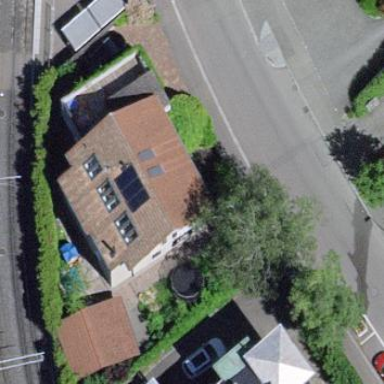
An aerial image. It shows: Gabled building.